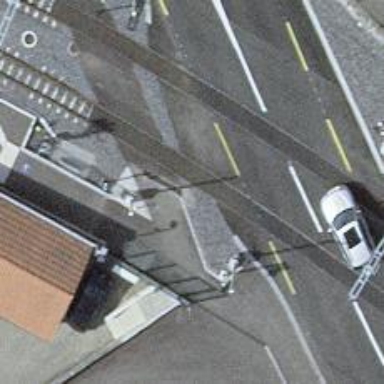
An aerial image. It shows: Railway crossing.